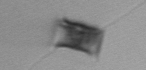
Label: Chaetoceros_similis